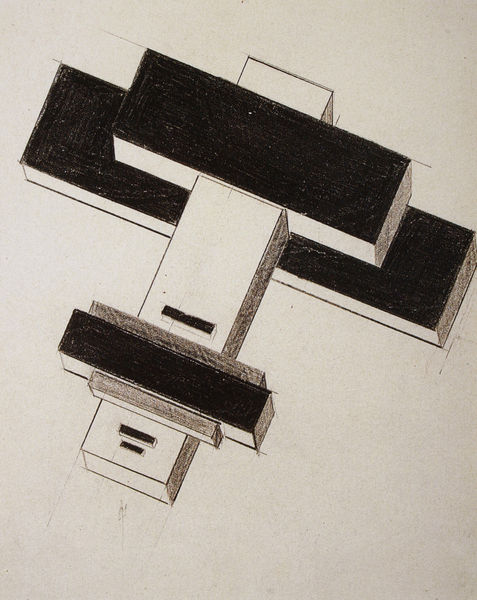
Titel: Suprematistisches Kreuz-Architekton
Künstler: Ilja Tschaschnik
Standort: New York
Institution: Leonard Hutton Galleries
Schlagwörter: dunkel, weiß, komposition, grau, raum, schwarz, skizze, zeichnung, anlage, dach, gebäude, haus, architektur, kirche, schräg, stock, papier, modell, ansicht, perspektive, zwei, abstrakt, fläche, flächen, modern, formen, graphik, linien, vogelperspektive, symmetrie, balken, hoch, aufsicht, rechtecke, eckig, kreuz, rechteck, linie, gerät, technik, draufsicht, symmetrisch, schraffur, schwarzweiß, entwurf, bauhaus, quadrate, geometrisch, karte, quader, konstruktion, rechteckig, plan, lineal, block, stockwerke, gezeichnet, geometrie, viereck, installation, staat, kubisch, ebenen, grundriss, aufriss, architekt, dreidimensional, gänge, perspektivisch, übereinander, kreuzform, vogelsicht, technisch zeichnen, kombination, minimal, blöcke, geometisch, staatsgebäude, sechziger, praktisch, geometry, t, 3d, 60